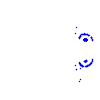
Particle: pion